Question: I've got a text area, updated it. Normally the displayed text appears in the content of that text area tag (using firebug to see what is in the current html). I've just run into a situation where the text being displayed in the text area, doesn't appear in the content (at least according to firebug). I also cannot find the text via jquery, so jquery says there isn't anything there either. However the browser is displaying something in that text area.
What are the ways this could be happening?
Here is the markup from firebug:
'''
<textarea id="HotlineComment" class="text autogrow valid" rows="2" name="HotlineComment" cols="20" style="overflow: hidden; resize: none; height: 30px;" title="Enter the reason for this change"></textarea>
<span class="authError" for="HotlineComment" generated="true"></span>
'''
Here's the visual that Firefox is presenting:

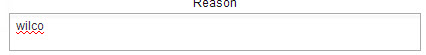
Answer: Basically textareas do not put in all their content in the HTML. They are contained within the 'element' in the DOM, not necessarily reflected in the Code.
You can still access the values.
Try using:
1. $('#HotlineComment').val() to fetch the value.
2. $('#HotlineComment').val('New Value Here') to change value.
I tried replicating it on Stackoverflow, so when you type into the answer box, the HTML still shows just:
'''
<textarea id="wmd-input" class="wmd-input processed" name="post-text" cols="92" rows="15" tabindex="101" data-min-length=""></textarea>
'''
Whereas when I do a '$('#wmd-input').val()' I can see the entire content in the console.
Further reads:
1. http://www.sophox.com/wordpress/?p=921
2. http://javascript.about.com/od/byexample/a/form-textarea-example.htm
Cheers! :)